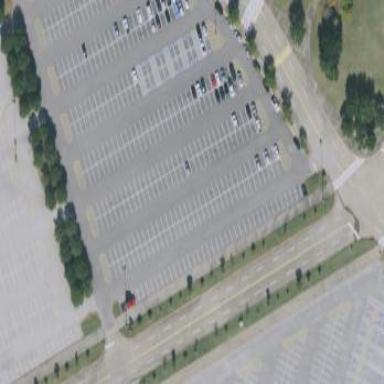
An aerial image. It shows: Parking area with surface.